Chest X-ray. View position: PA
Patient age: 66
Patient sex: F
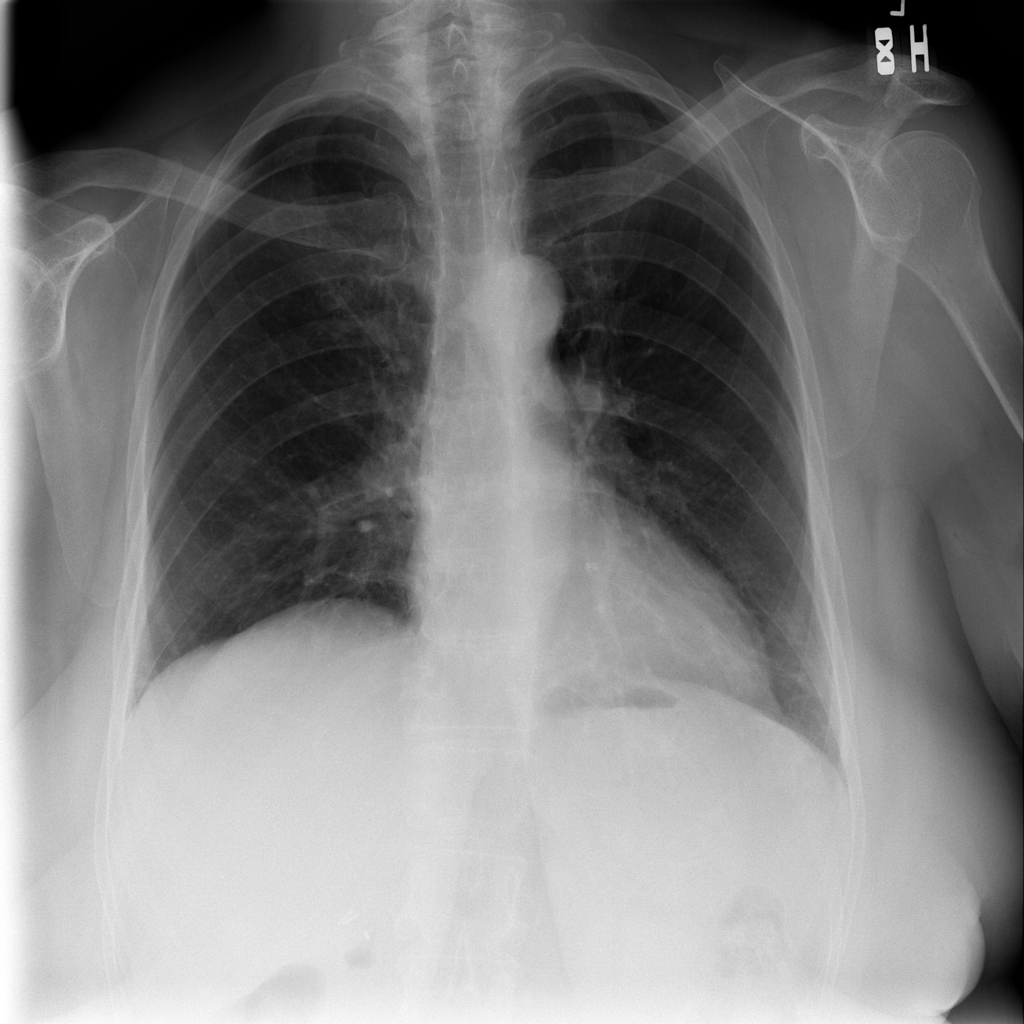
Finding: Pneumothorax